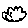
Label: cloud